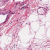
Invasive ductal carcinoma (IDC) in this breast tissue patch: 0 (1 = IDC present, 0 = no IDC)